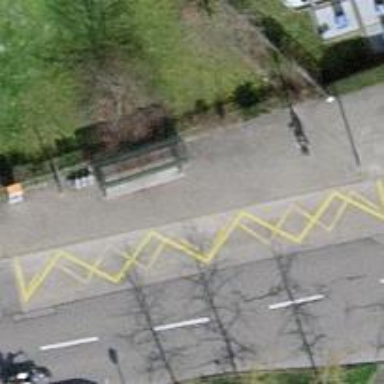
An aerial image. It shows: Sidewalk with asphalt surface leading to platform for public transport. The platform has shelter.